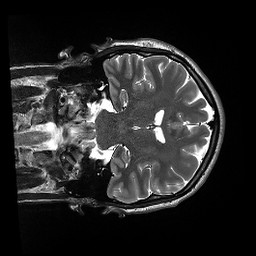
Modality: T2w
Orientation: coronal
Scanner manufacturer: siemens
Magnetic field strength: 3 T
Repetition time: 13.52 s
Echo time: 0.088 s